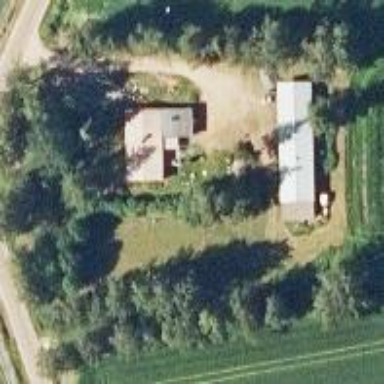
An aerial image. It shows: Farmyard area.